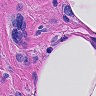
Metastatic tissue present: yes